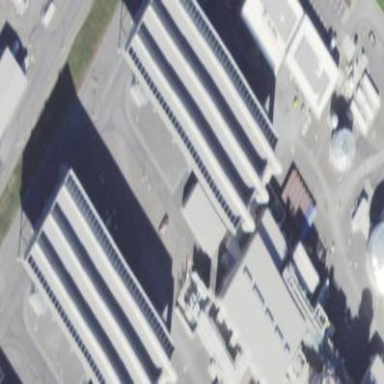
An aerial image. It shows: Industrial building.